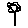
Label: flower